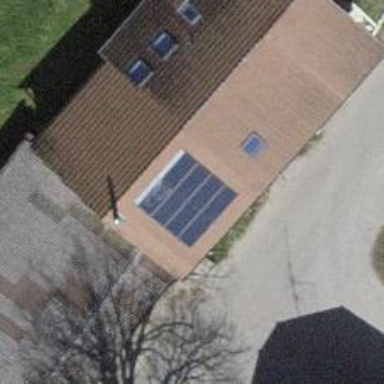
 consisting of solar photovoltaic panels."